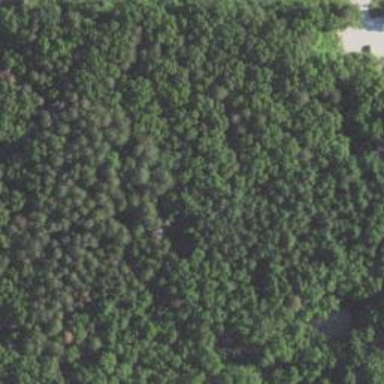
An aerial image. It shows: Evergreen woodland with needle-leaved trees.